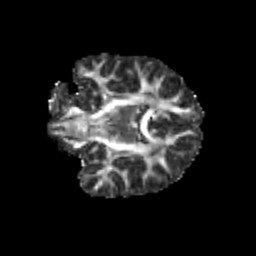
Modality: FA
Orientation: coronal
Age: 9
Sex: male
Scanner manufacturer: siemens
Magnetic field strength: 3 T
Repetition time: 3.8 s
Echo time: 0.07 s